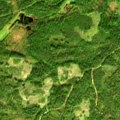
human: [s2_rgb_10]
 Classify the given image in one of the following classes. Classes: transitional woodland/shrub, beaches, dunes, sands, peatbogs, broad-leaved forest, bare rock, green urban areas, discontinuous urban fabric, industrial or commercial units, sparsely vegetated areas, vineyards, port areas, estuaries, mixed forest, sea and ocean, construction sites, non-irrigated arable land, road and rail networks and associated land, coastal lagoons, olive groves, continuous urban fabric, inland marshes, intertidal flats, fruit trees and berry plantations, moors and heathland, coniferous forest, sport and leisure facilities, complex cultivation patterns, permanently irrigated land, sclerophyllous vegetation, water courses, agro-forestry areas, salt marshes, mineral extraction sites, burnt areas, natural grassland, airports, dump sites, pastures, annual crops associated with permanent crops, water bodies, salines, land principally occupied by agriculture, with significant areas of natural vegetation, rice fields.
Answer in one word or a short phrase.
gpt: coniferous forest, transitional woodland/shrub